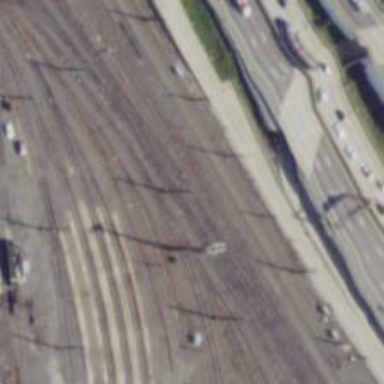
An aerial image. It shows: Railway track with contact lines for electrification.